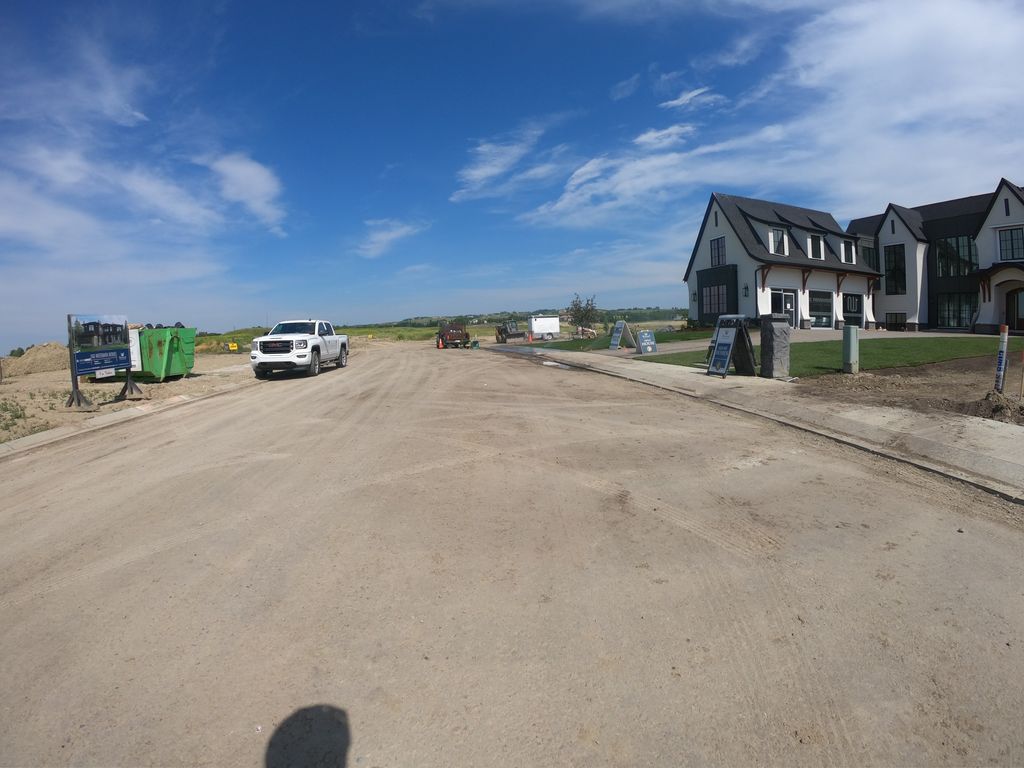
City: calgary